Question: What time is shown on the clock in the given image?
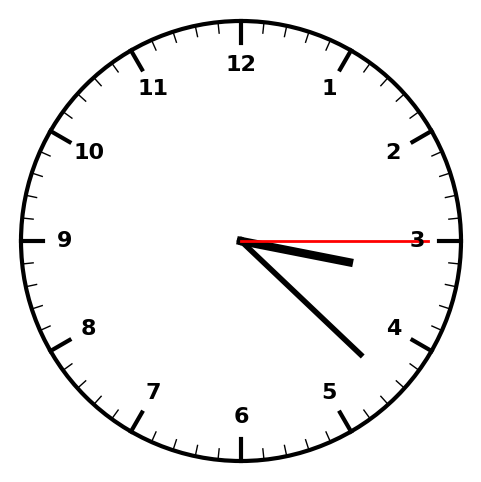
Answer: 03:22:15